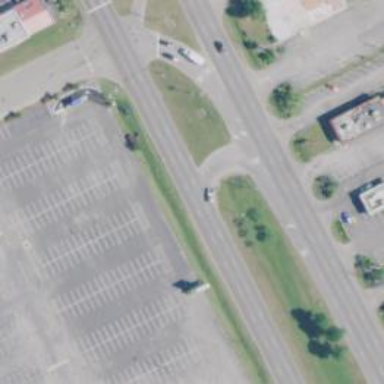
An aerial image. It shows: Trunk link highway.